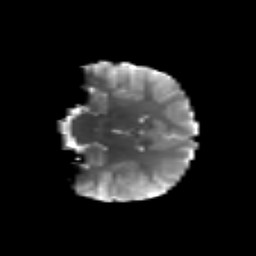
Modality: T2w
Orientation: coronal
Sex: male
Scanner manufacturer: siemens
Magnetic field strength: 3 T
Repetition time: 5 s
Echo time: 0.071 s